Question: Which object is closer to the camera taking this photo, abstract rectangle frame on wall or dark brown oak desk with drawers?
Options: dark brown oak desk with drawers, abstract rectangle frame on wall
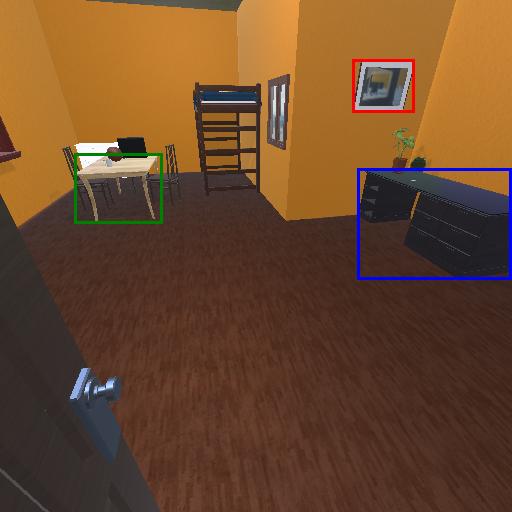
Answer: dark brown oak desk with drawers